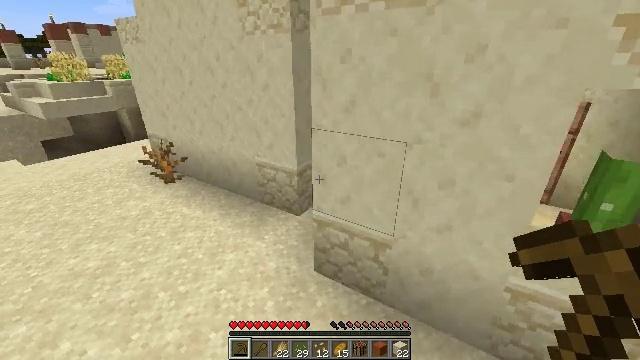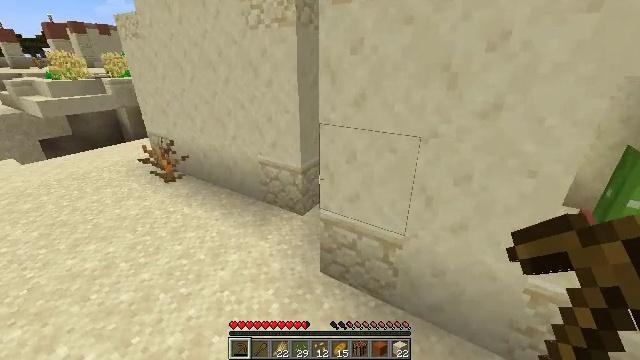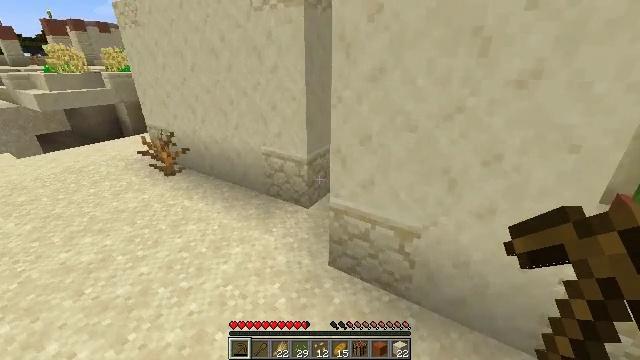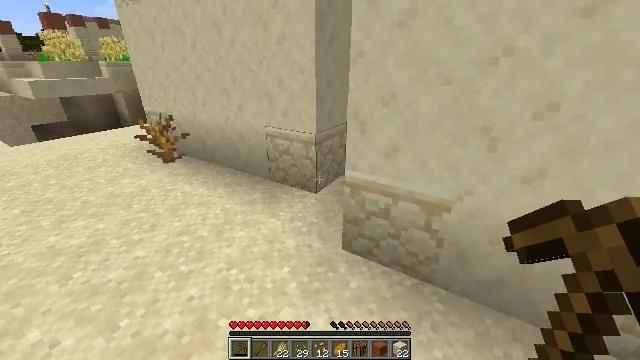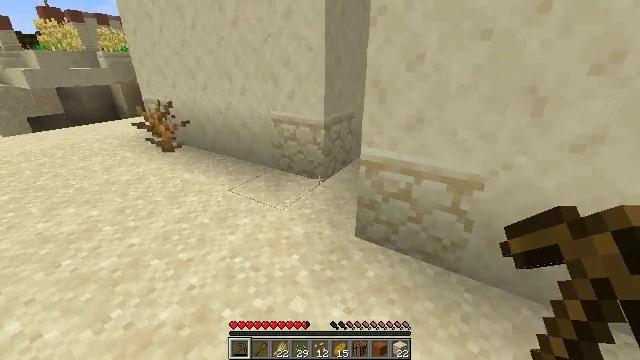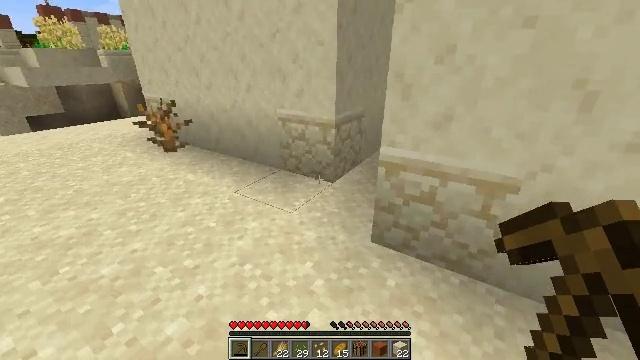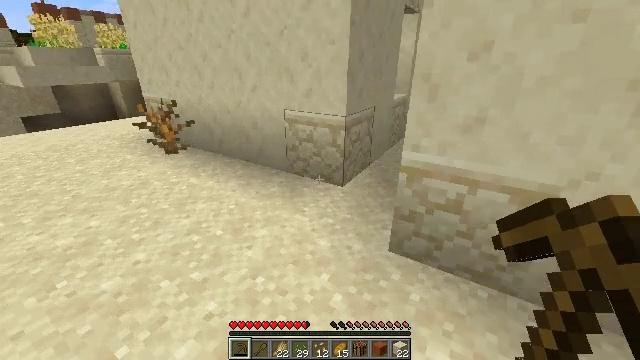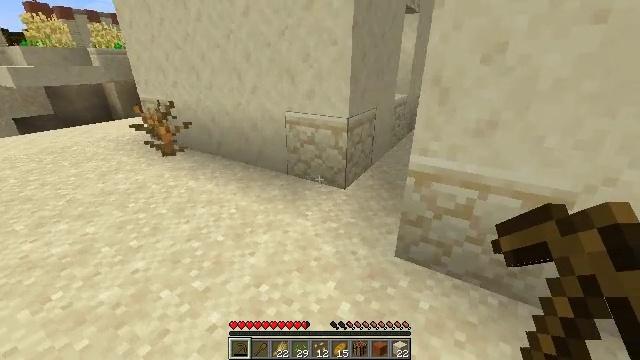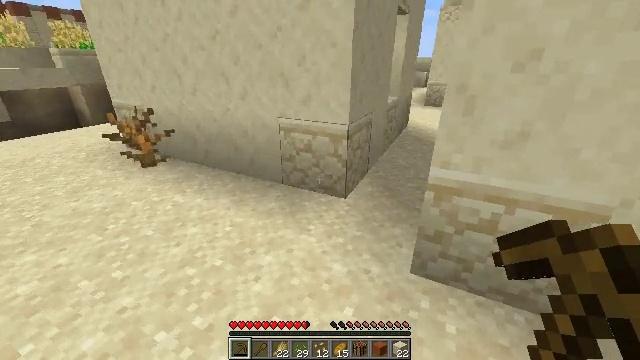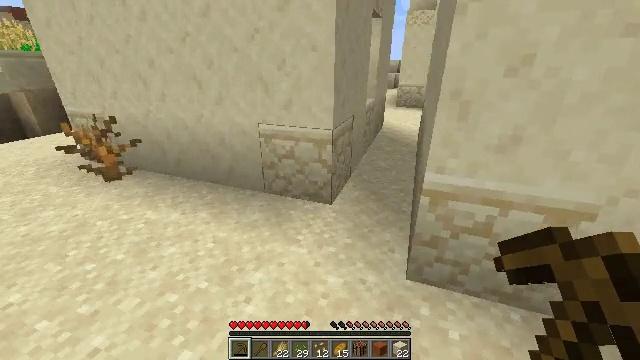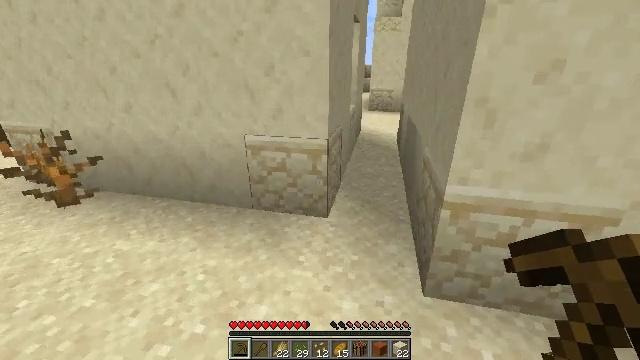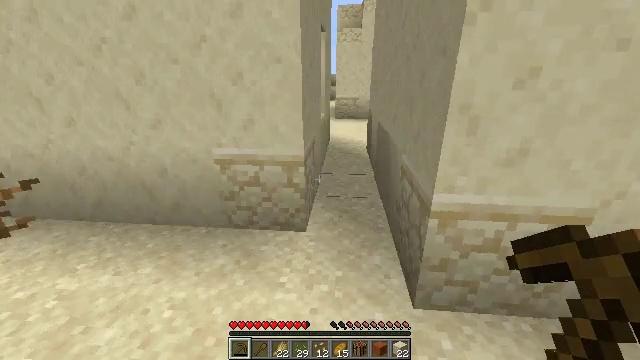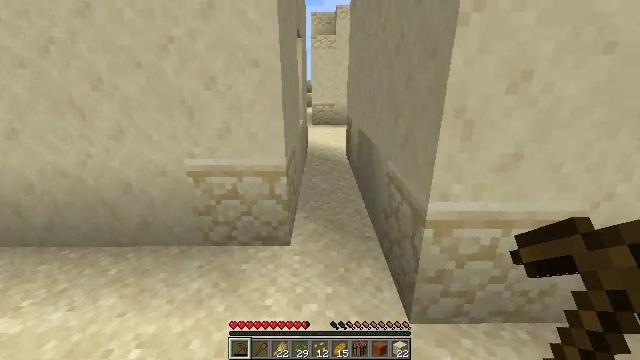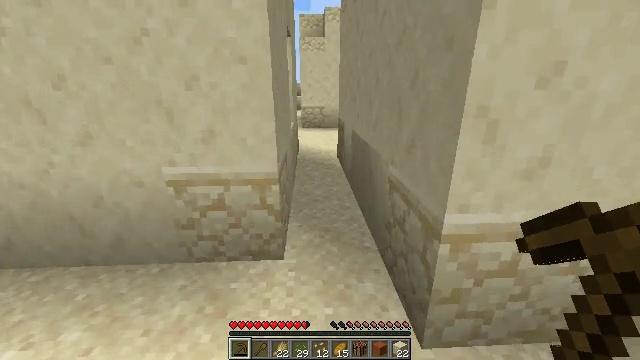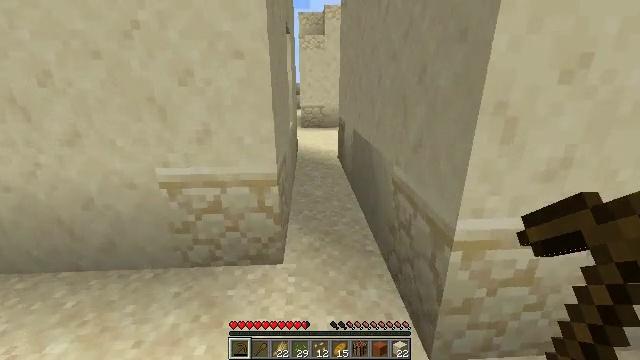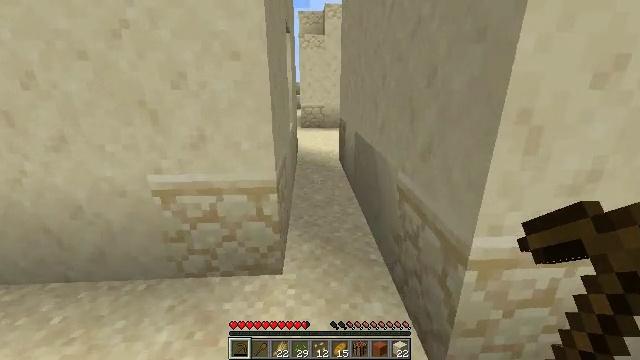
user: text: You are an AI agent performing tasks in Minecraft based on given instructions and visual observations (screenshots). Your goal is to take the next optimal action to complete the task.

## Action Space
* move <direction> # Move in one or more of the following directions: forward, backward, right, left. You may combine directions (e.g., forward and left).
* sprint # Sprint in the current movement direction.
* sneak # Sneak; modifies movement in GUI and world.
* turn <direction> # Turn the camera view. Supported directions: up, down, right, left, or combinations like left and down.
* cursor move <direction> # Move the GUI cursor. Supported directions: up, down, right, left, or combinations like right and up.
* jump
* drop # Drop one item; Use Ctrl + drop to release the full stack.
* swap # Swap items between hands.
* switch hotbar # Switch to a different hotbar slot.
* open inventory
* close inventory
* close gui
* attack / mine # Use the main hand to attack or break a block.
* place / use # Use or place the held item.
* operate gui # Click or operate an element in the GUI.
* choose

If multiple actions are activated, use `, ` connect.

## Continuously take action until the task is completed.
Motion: motion action
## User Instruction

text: Remove and gather the cyan bed.
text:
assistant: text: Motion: move forward and move left
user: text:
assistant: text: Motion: move forward and move left
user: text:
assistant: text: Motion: move forward and move left
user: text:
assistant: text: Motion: move forward and move left
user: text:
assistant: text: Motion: move forward and move left
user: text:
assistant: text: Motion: move forward and move left
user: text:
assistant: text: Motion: move forward and move left
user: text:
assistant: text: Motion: move forward and move left, turn right
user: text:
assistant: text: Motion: move forward and move left, turn right
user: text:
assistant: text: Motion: move forward and move left, turn right
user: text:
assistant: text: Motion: move forward, turn right and up
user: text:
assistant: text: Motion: move forward, turn right and up
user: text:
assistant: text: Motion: move forward, turn right
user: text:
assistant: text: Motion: move forward
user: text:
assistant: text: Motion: move forward
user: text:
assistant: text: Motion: move forward
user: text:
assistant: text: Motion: move forward, turn right
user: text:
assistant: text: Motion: move forward, turn right
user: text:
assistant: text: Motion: move forward
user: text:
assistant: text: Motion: move forward
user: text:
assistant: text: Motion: move forward
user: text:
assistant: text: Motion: move forward
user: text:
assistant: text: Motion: move forward, turn left and down
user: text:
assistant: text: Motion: move forward
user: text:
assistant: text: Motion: move forward
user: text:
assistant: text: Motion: move forward
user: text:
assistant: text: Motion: move forward
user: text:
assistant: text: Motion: move forward, turn left
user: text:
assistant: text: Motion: move forward, turn left
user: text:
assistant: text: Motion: move forward